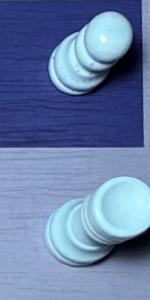
Label: Rook_White